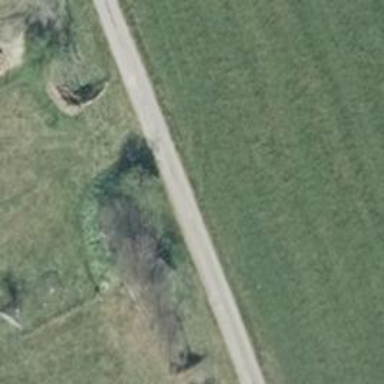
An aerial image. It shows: Culvert tunnel.